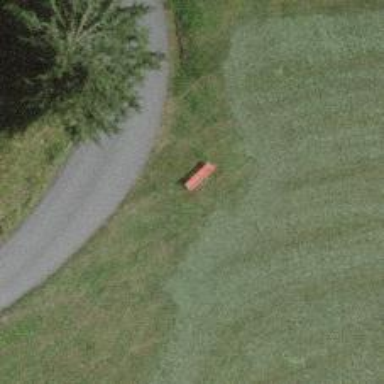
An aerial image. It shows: Red bench.